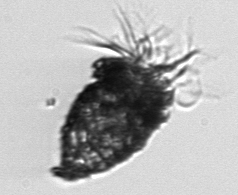
Label: Tintinnopsis